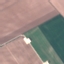
Land use / land cover class: AnnualCrop